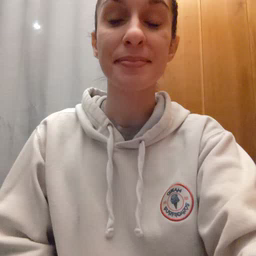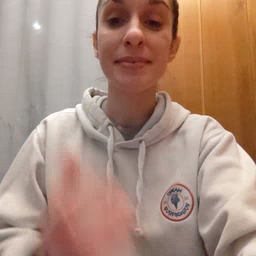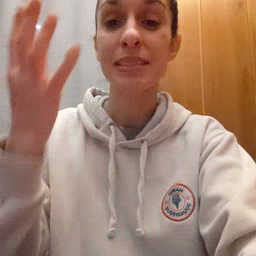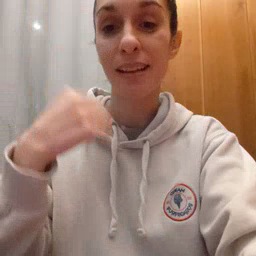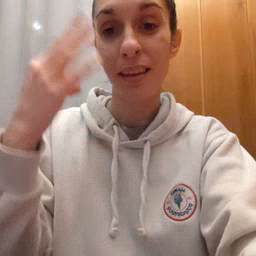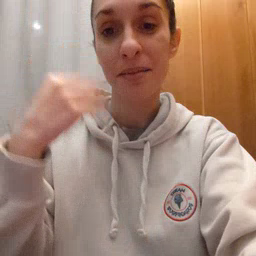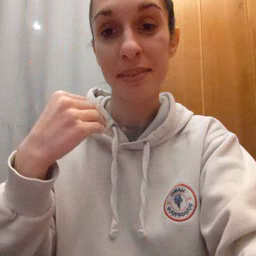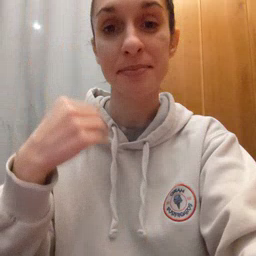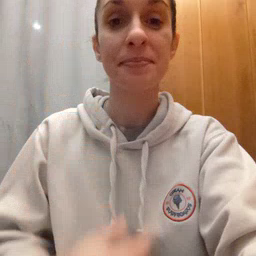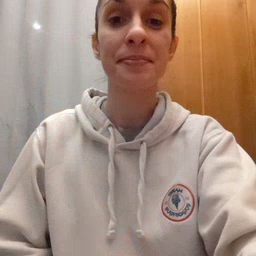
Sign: sleepy